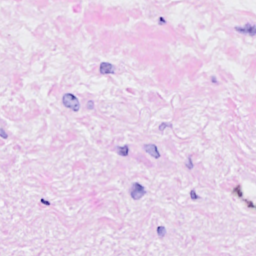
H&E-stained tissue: Breast